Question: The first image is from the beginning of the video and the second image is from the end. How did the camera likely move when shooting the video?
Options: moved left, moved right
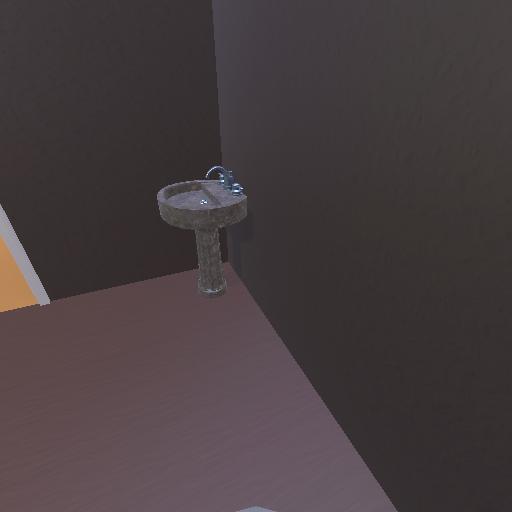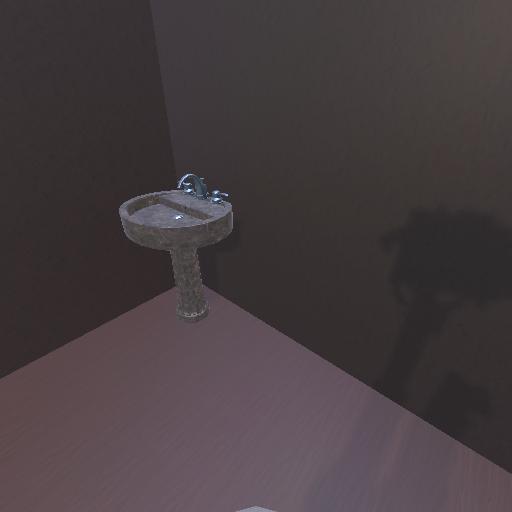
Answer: moved left